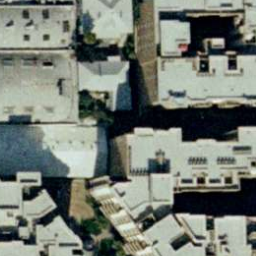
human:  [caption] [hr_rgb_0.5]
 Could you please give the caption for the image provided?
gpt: There are lots of buildings .

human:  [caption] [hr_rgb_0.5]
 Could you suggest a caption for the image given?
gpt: Many buildings are crowded in a mess .

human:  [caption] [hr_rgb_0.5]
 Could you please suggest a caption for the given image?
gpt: Lots of buildings are crowded together .

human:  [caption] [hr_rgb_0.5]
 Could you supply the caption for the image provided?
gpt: Many buildings are crowded together .

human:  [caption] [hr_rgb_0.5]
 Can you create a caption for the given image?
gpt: There are lots of buildings .